Interaction volume radius: 10 \u00c5
Interaction volume height: 10 \u00c5
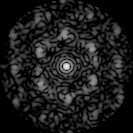
Disorder parameter: 0.6589